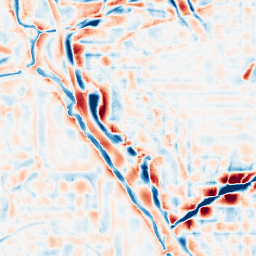
Category: wavelet
Decomposition family: wavelet_biorthogonal
Decomposition parameters: wavelet: bior2.4
level: 4
Upsampling method: quadratic
Upsampling parameters: scale: 8
Upsampling scale: 8